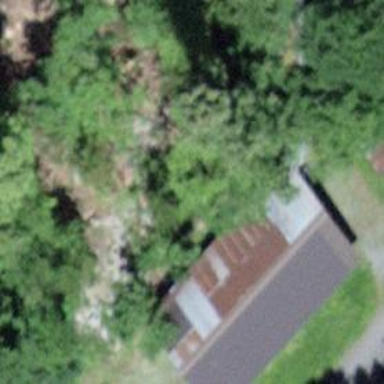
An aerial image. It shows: View of roof of building.